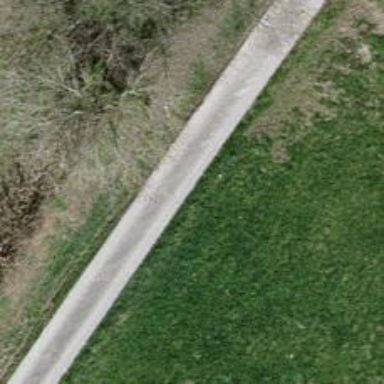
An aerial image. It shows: Unclassified paved road with grade 1 track type.